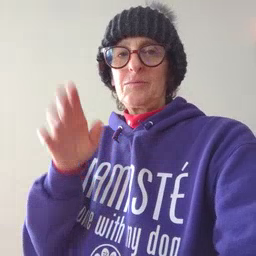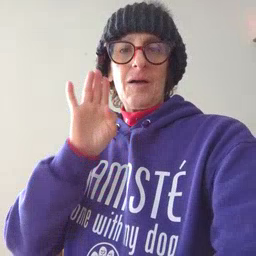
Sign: brown